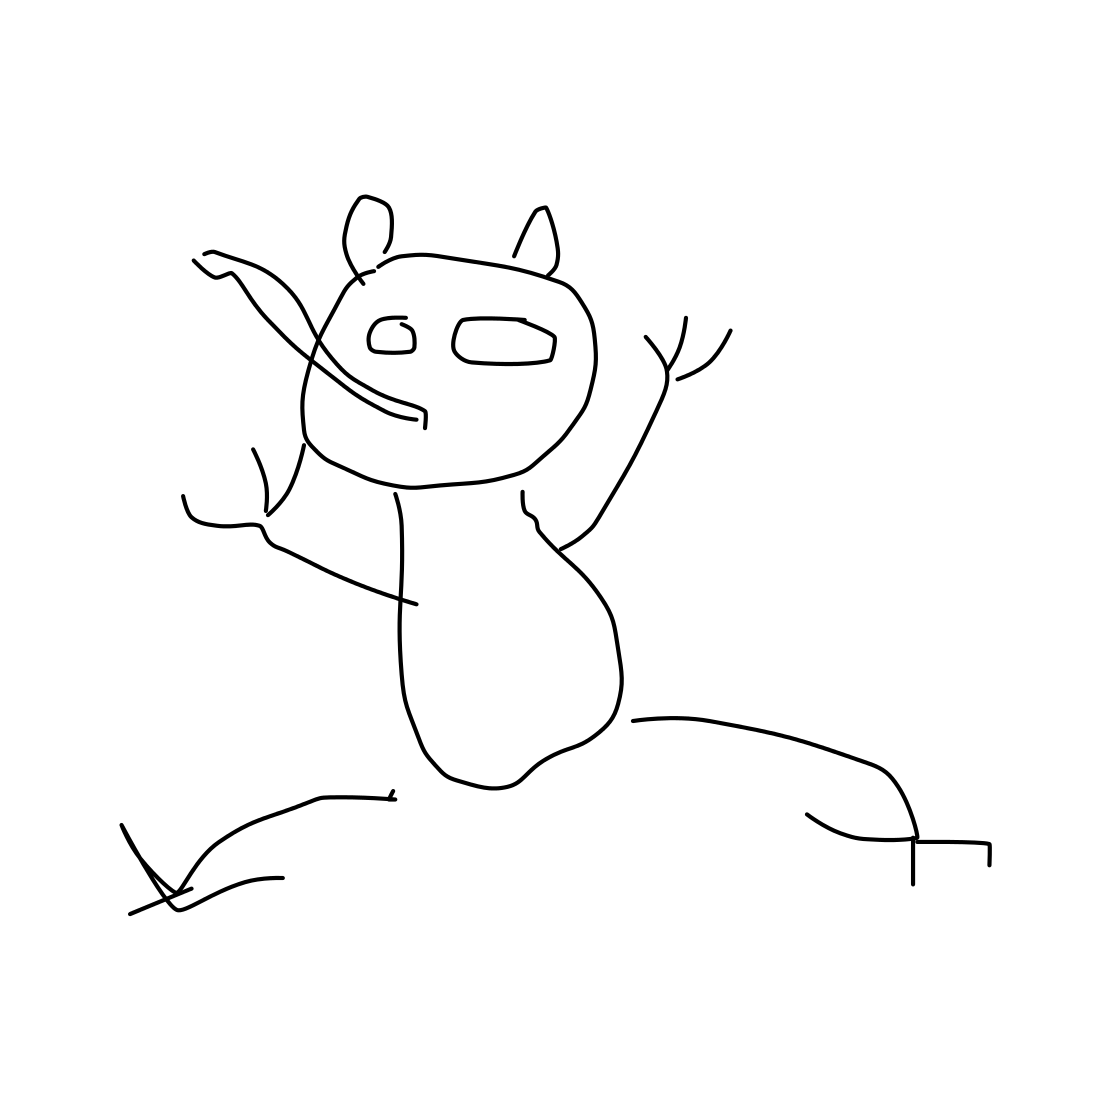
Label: frog